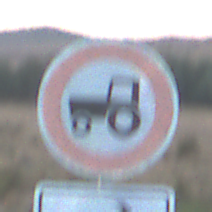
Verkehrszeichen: VerbotKraftfahrzeugeZuegeNichtSchneller25
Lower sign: RichtungsangabeDurchPfeile5
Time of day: SunriseSunset
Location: Outdoor (Nature)
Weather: Clear
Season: Winter
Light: Natural